Question: I'm new to R and I'm trying to create a single plot with data from 2 melted dataframes.
Ideally I would have a legend for each of the dataframes with their respective titles; however, I get a only a single legend with the title of the first aesthetic.
My starting point is:
'''
aerobic_melt <- melt(aerobic, id.vars = 'Distance', variable.name = 'Aerobic')
anaerobic_melt <- melt(anaerobic, id.vars = 'Distance', variable.name = 'Anaerobic')
plot <- ggplot() +
geom_line(data = aerobic_melt, aes(Distance, value, col=Aerobic)) +
geom_line(data = anaerobic_melt, aes(Distance, value, col= Anaerobic)) +
xlim(0, 125) +
ylab('Energy (J/kg )') +
xlab('Distance (m)')
'''
Which results in

I've searched, but with my limited ability I haven't been able to find a way to do it.
My question is:
How do I create separate legends with titles 'Aerobic' and 'Anaerobic' which should respectively refer to A,B,C,F,G,L and E,H,I,J,K?
Any help is appreciated.
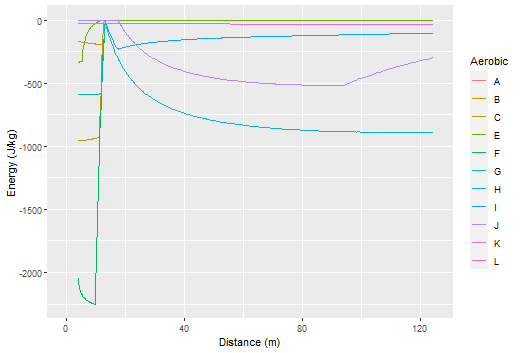
Answer: Obviously we don't have your data, but I have created some sample data that should have the same names and structure as your own data frames, since it works with your own plot code. See the end of the answer for the data used here.
You can use the package 'ggnewscale' if you want two color scales on the same plot. Just add in a 'new_scale_color()' call between your 'geom_line' calls. I have left the rest of your code as-is.
'''
library(ggplot2)
library(ggnewscale)
plot <- ggplot() +
geom_line(data = aerobic_melt, aes(Distance, value, col=Aerobic)) +
new_scale_color() +
geom_line(data = anaerobic_melt, aes(Distance, value, col= Anaerobic)) +
xlim(0, 125) +
ylab('Energy (J/kg )') +
xlab('Distance (m)')
plot
'''
<URL>
---
'''
set.seed(1)
aerobic_melt <- data.frame(
Aerobic = rep(c("A", "B", "C", "F", "G", "L"), each = 120),
value = as.numeric(replicate(6, cumsum(rnorm(120)))),
Distance = rep(1:120, 6))
anaerobic_melt <- data.frame(
Anaerobic = rep(c("E", "H", "I", "J", "K"), each = 120),
value = as.numeric(replicate(5, cumsum(rnorm(120)))),
Distance = rep(1:120, 5))
'''